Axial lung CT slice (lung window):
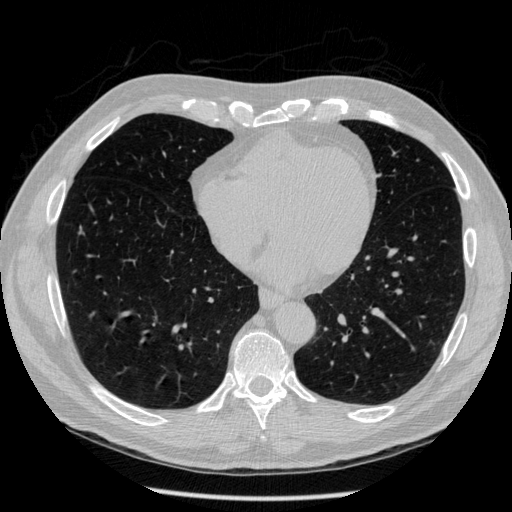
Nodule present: no